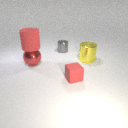
small red rubber cube in front of small gray metal cylinder